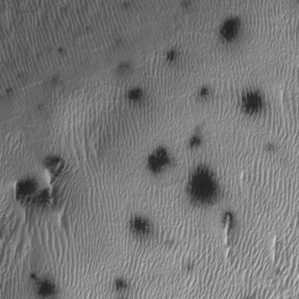
Label: frost